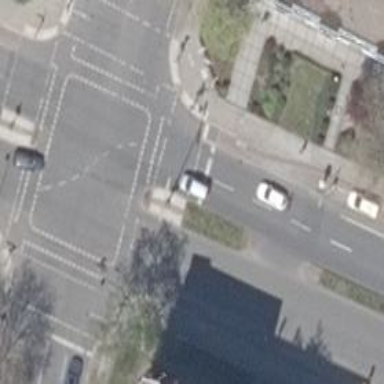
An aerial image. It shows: Road with traffic signals controlling the flow of traffic.